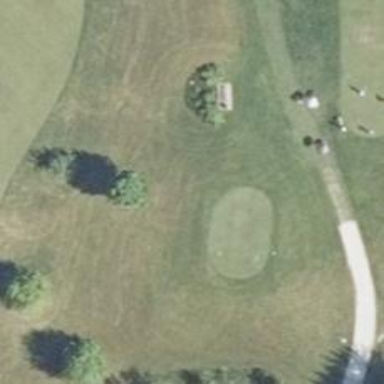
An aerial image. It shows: Golf tee.